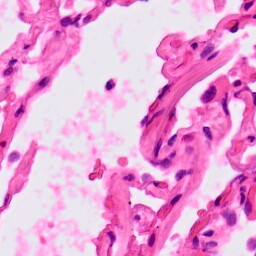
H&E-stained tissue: Lung